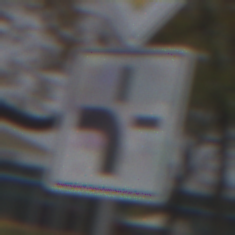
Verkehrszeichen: VerlaufVorfahrtsstrasse1
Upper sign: Vorfahrtsstrasse
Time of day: MorningAfternoon
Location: Outdoor (Nature)
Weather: Overcast
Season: Autumn
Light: Natural